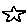
Label: star